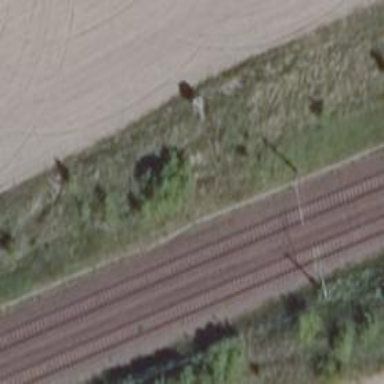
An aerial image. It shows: Railway signal.